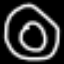
Label: donut